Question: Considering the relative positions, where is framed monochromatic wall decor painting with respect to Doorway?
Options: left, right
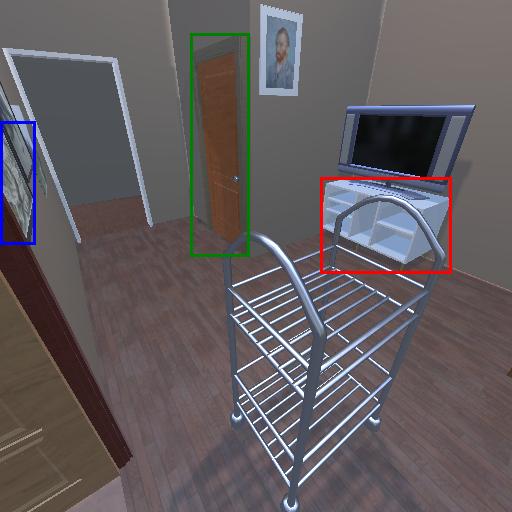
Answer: left